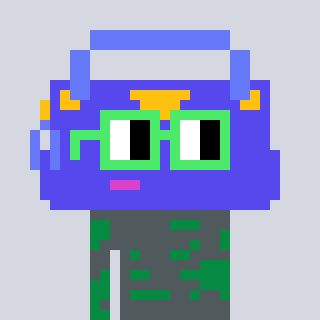
a pixel art character with square light green glasses, a bag-shaped head and a green-colored body on a cool background